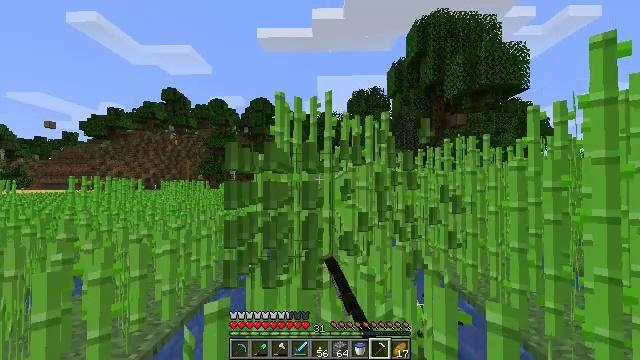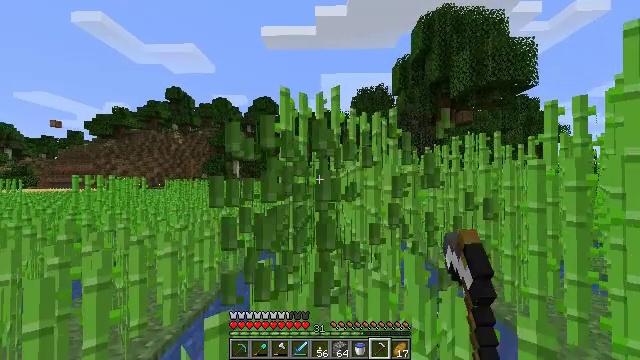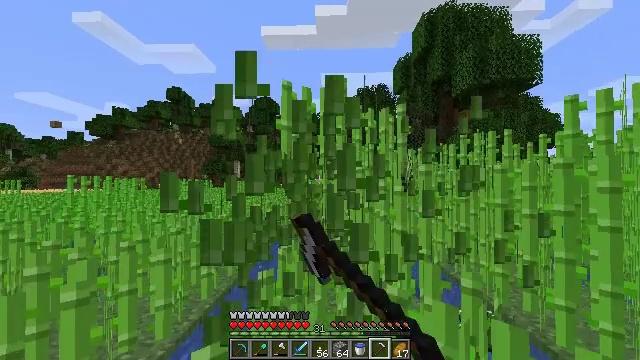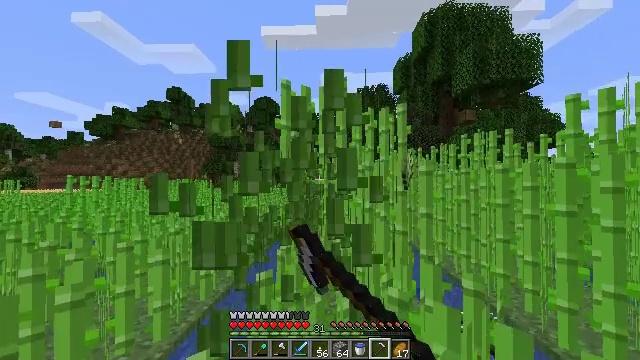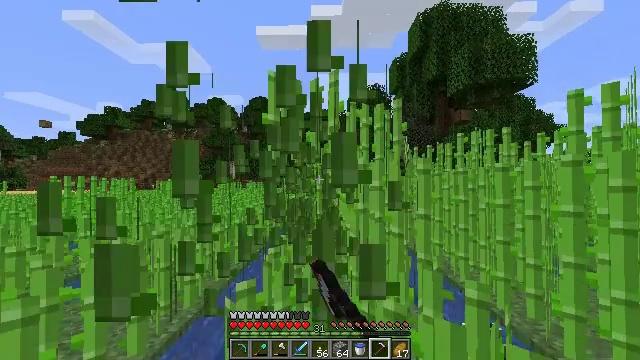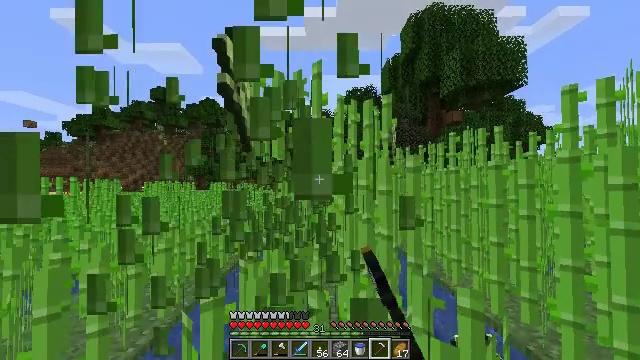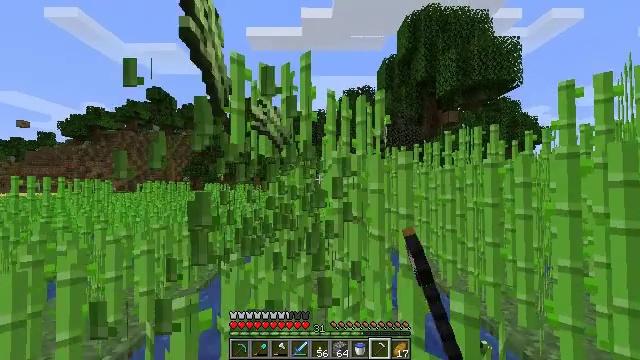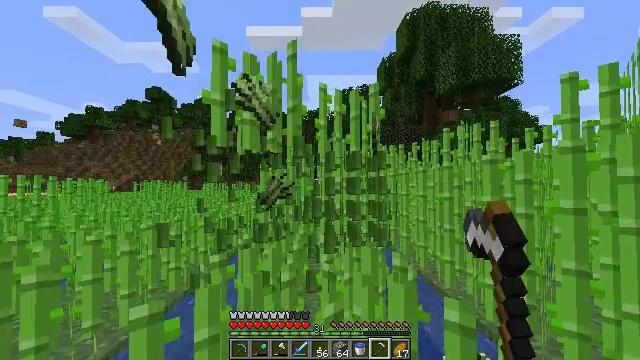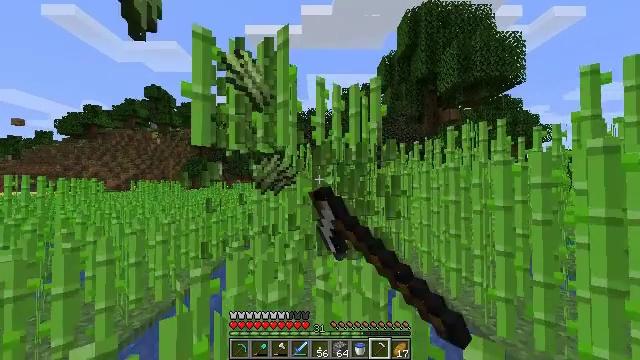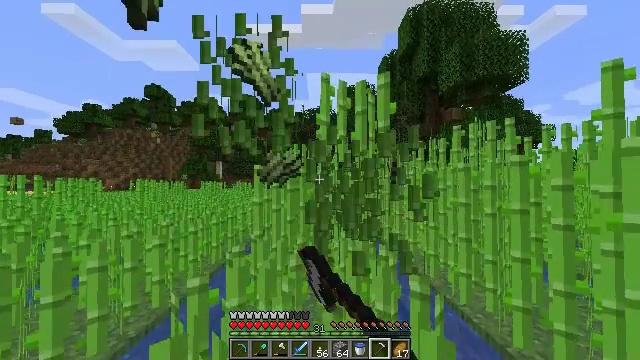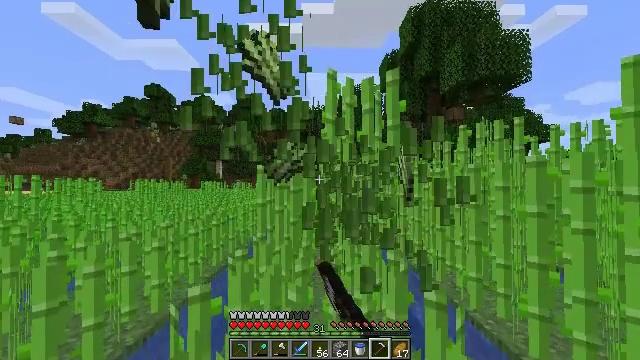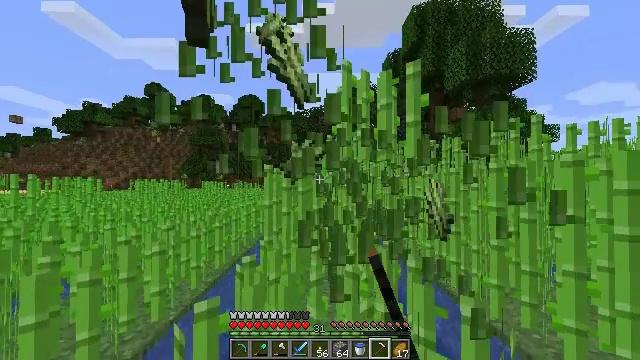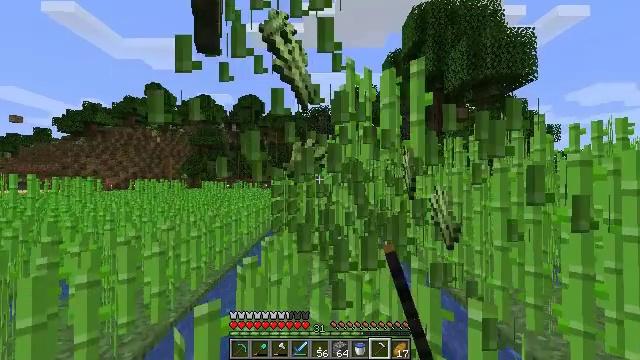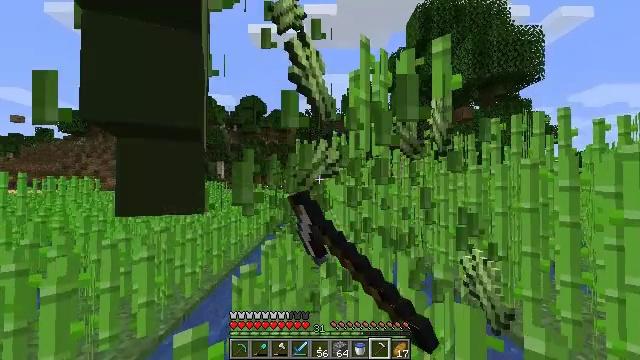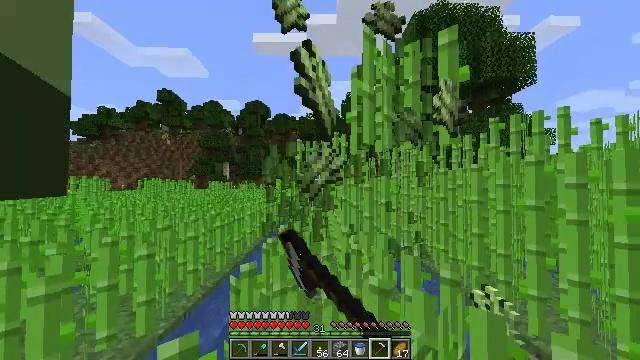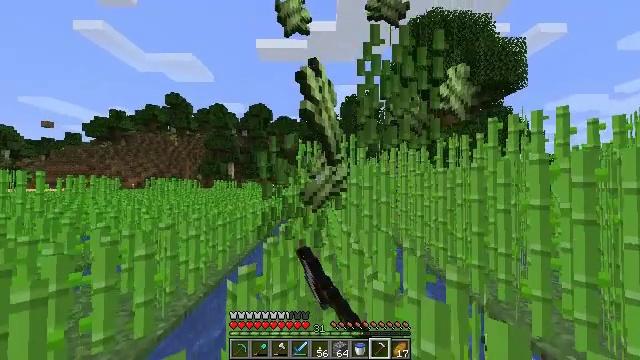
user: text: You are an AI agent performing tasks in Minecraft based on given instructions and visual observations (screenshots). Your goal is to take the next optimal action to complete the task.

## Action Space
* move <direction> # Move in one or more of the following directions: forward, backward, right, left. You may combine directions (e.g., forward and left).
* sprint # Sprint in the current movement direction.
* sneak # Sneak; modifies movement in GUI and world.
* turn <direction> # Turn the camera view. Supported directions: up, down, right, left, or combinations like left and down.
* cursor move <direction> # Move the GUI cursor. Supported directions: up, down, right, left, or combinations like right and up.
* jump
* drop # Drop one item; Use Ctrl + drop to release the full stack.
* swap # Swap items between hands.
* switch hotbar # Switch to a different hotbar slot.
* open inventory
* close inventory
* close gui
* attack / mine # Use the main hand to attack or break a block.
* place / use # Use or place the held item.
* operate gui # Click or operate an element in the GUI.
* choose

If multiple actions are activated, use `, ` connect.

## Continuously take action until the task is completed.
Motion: motion action
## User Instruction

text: Collect sugar cane near water sources.
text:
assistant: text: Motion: move forward, attack / mine
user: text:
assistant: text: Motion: move forward, attack / mine
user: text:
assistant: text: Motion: move forward and move right, attack / mine
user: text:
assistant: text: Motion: move forward and move right, attack / mine
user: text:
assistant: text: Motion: move forward and move right, turn right, attack / mine
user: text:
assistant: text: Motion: move forward and move right, attack / mine
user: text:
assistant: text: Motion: move forward, attack / mine
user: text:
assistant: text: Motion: move forward and move left, attack / mine
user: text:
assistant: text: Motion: move forward and move left, attack / mine
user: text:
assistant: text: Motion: move forward and move left, attack / mine
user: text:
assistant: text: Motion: move forward and move left, attack / mine
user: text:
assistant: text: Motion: move forward, attack / mine
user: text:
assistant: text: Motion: move forward, sprint, attack / mine
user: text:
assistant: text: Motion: move forward, sprint, attack / mine
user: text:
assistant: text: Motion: move forward, sprint, attack / mine
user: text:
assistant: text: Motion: move forward, sprint, attack / mine
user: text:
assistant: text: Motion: move forward and move right, sprint, attack / mine
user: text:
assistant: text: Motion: move forward and move right, sprint, attack / mine
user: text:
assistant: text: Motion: move forward and move right, sprint, attack / mine
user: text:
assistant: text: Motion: move forward and move right, sprint, attack / mine
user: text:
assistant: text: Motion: move forward and move right, sprint, attack / mine
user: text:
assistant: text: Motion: move forward and move left, sprint, attack / mine
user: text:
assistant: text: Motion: move forward and move left, sprint, attack / mine
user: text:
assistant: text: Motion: move forward and move left, sprint, attack / mine
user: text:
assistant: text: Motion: move forward and move left, sprint, attack / mine
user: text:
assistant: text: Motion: move forward and move left, sprint, attack / mine
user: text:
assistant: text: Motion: move forward, sprint, attack / mine
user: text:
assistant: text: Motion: move forward, sprint, attack / mine
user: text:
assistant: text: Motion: move forward, sprint, attack / mine
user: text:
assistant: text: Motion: move forward, sprint, attack / mine